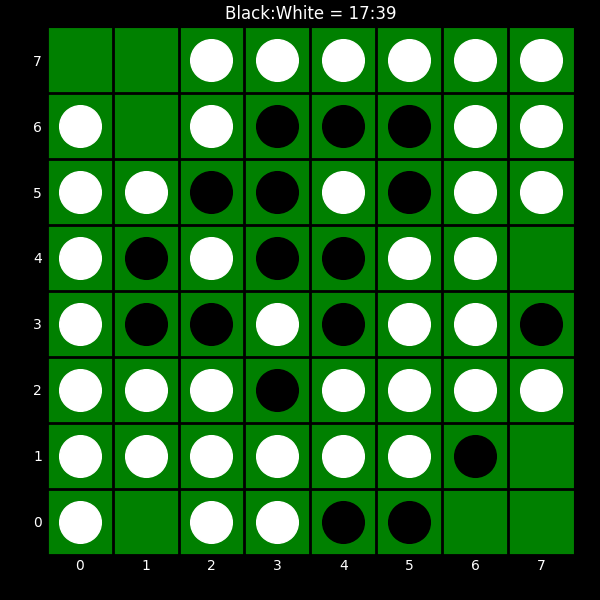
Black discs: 17
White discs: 39